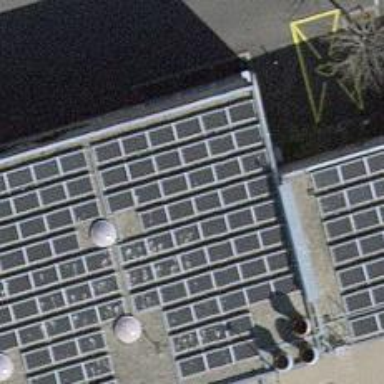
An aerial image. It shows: Minor distribution power substation.